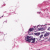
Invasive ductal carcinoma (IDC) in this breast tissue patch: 0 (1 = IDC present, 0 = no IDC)